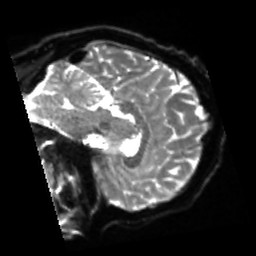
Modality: sbref
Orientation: sagittal
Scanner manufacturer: siemens
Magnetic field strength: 3 T
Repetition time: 4 s
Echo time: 0.0594 s